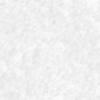
Label: no_change